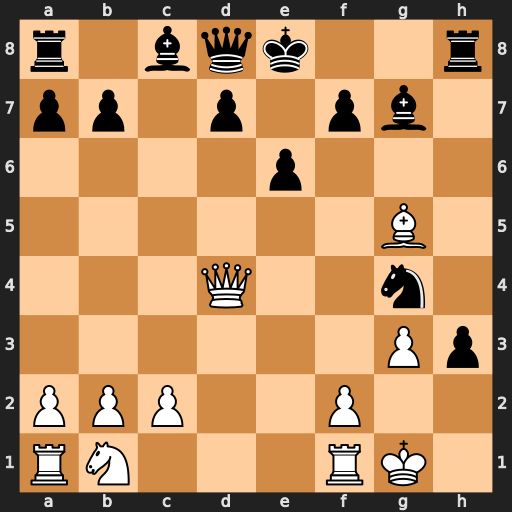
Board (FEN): r1bqk2r/pp1p1pb1/4p3/6B1/3Q2n1/6Pp/PPP2P2/RN3RK1
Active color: w
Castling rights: kq
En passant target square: -
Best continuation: Qxg7 Qxg5 Qxg5